Question: I have the following one-line text input that's broken into several soft line wraps.

When I press , I'd go straight to the next hard line, line 2. How do I navigate among soft line wraps?
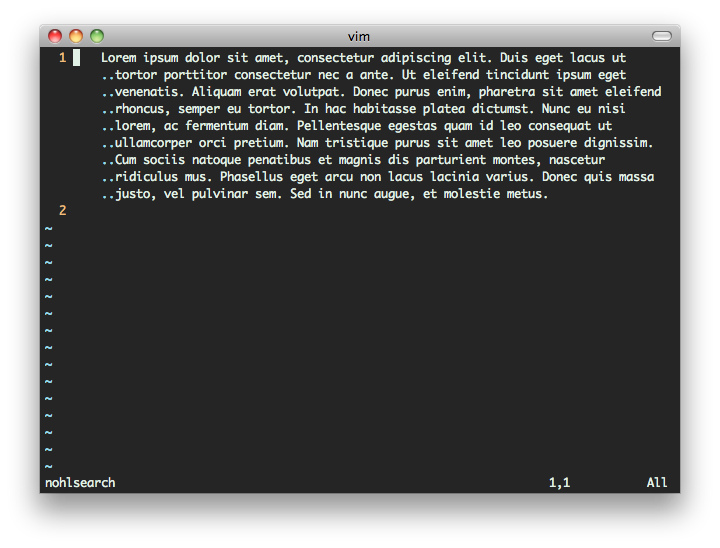
Answer: Use 'gj' to go down and 'gk' to go up by visual lines instead of hard lines.